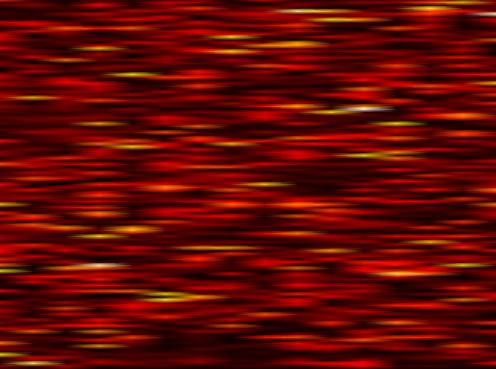
Label: UFMC